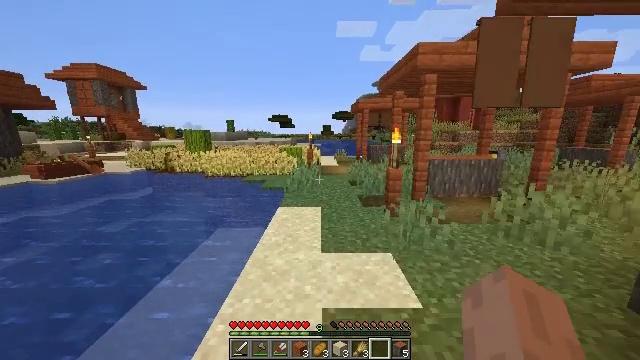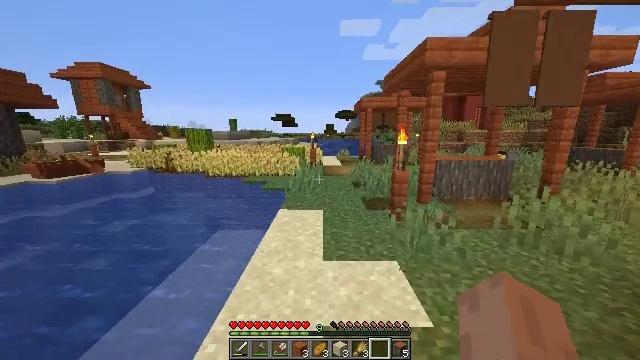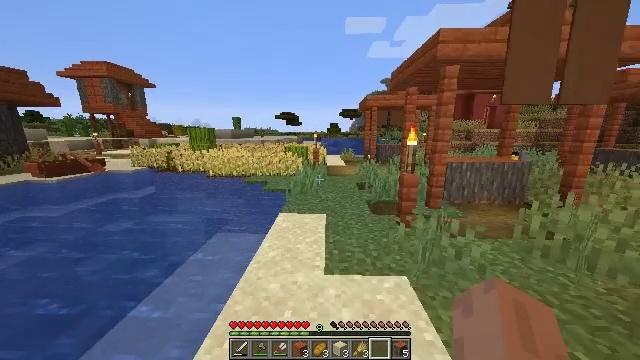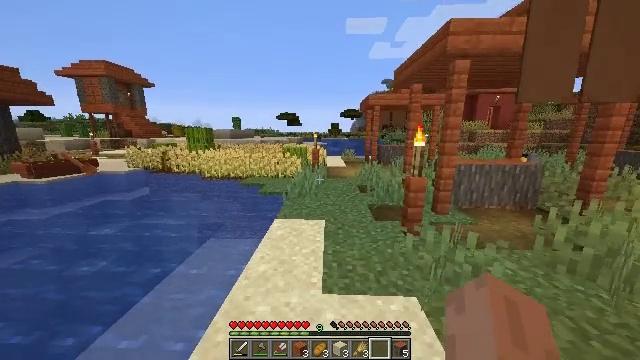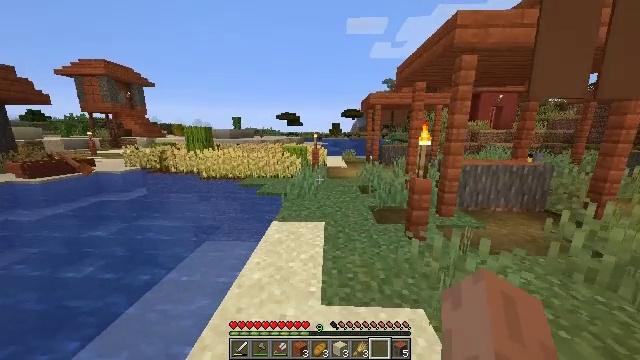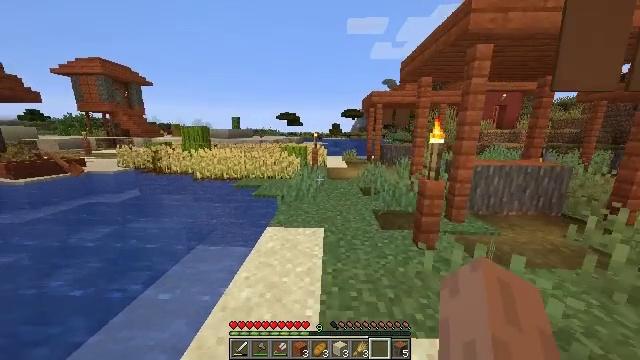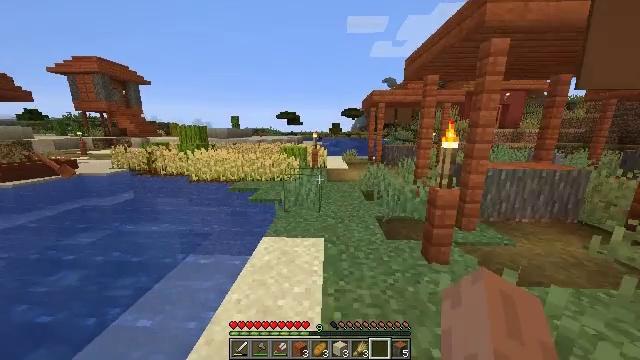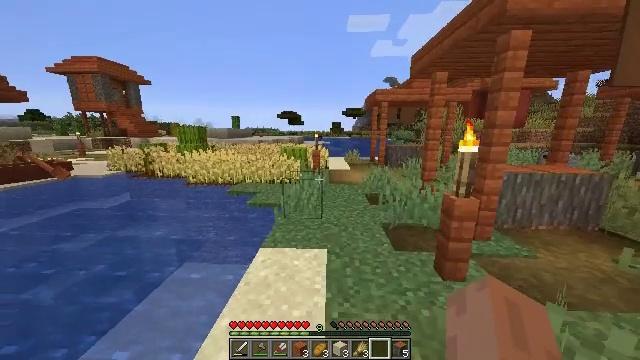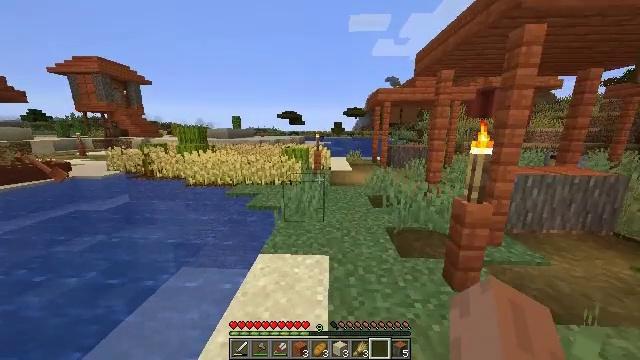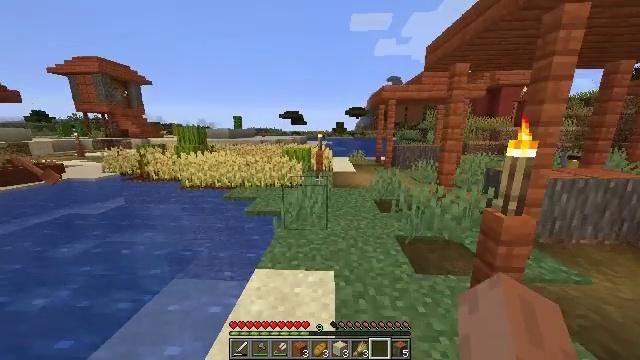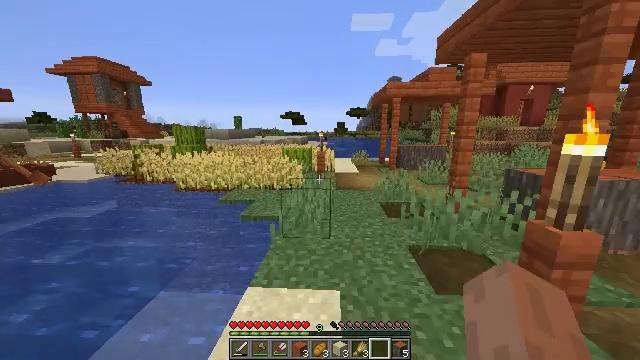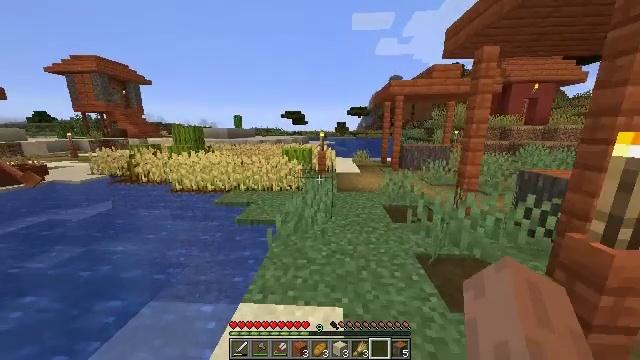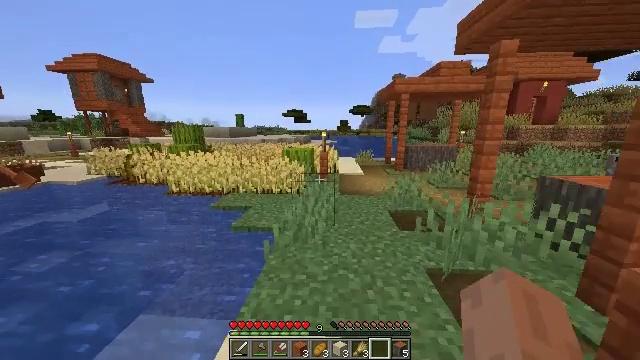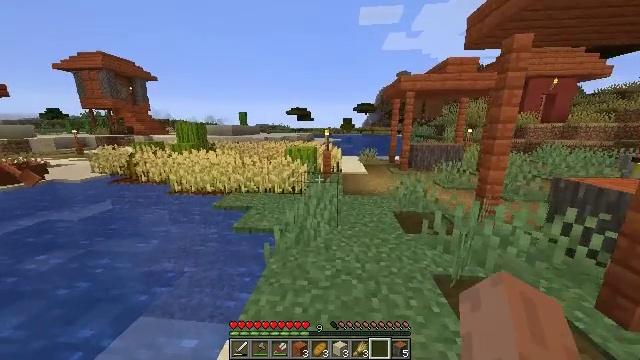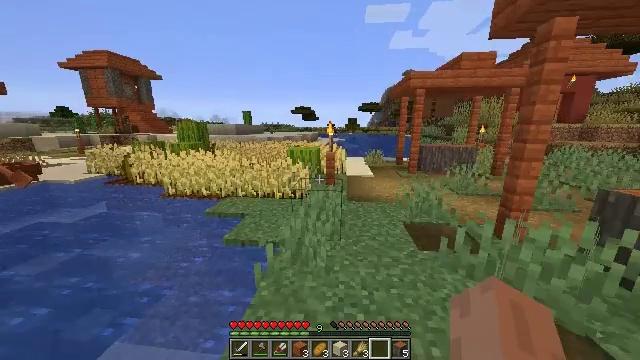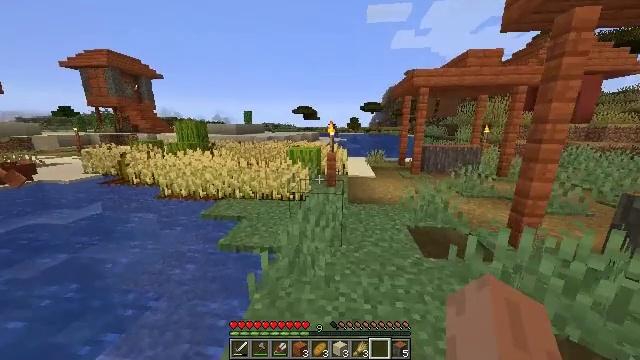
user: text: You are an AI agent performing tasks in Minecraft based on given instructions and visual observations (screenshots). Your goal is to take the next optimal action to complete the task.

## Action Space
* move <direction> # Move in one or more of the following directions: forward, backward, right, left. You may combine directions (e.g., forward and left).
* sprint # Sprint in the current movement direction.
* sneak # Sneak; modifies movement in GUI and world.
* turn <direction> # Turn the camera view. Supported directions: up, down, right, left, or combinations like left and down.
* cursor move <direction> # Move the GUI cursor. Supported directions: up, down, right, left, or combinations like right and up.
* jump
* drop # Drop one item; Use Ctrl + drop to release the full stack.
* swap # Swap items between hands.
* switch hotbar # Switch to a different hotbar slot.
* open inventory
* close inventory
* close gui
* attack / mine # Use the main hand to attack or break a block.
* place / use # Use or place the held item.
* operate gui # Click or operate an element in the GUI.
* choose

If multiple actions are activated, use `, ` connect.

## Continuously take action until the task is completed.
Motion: motion action
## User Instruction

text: Retrieve the barrel for inventory use.
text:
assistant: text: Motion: move forward, sprint
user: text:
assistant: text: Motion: move forward, sprint, turn left
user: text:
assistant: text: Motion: move forward, sprint
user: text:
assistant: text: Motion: move forward, sprint
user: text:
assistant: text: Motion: move forward, sprint
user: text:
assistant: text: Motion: move forward, sprint
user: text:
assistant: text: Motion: move forward, sprint
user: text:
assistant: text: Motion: move forward, sprint
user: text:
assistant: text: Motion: move forward, sprint
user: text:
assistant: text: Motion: move forward, sprint
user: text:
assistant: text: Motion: move forward, sprint
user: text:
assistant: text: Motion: move forward, sprint
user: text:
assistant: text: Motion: move forward, sprint
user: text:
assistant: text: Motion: move forward, sprint, turn left
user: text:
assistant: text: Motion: move forward, sprint
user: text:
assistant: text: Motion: move forward, sprint
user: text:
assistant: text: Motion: move forward, sprint
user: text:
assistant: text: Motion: move forward, sprint
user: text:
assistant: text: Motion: move forward, sprint, turn left
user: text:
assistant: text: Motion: move forward, sprint, turn left
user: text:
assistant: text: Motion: move forward, sprint, turn left
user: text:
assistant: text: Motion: move forward, sprint, turn left
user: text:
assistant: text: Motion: move forward, sprint
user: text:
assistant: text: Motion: move forward, sprint, turn left
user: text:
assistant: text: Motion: move forward, sprint, turn left
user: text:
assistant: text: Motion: move forward, sprint, turn left
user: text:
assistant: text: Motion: move forward, sprint, turn left
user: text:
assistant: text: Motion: move forward, sprint, turn left
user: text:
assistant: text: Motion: move forward, sprint, turn left
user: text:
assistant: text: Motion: move forward, sprint, turn left